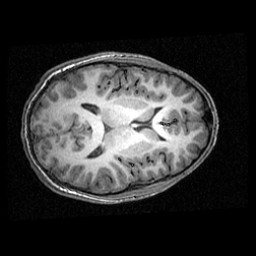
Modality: T1w
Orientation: axial
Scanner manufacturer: ge
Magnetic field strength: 3 T
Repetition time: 0.008948 s
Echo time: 0.001784 s